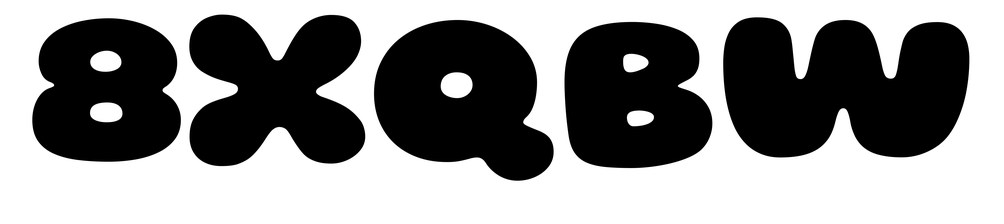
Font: Gluten_Black